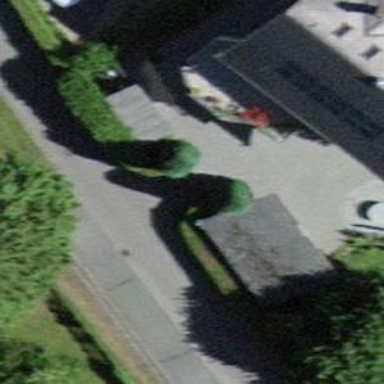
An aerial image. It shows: Shed.